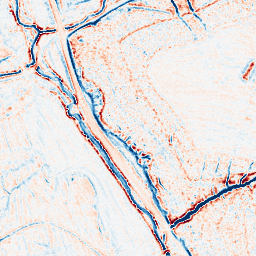
Category: edge_preserving
Decomposition family: bilateral
Decomposition parameters: d: 9
sigma_color: 75
sigma_space: 150
Upsampling method: sinc_blackman
Upsampling parameters: scale: 4
kernel_size: 16
Upsampling scale: 4